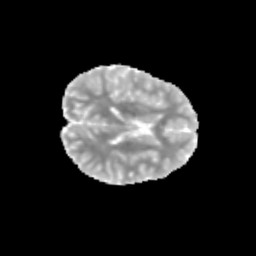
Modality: MD
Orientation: axial
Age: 12
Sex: female
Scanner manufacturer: siemens
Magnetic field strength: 3 T
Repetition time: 3.8 s
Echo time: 0.07 s